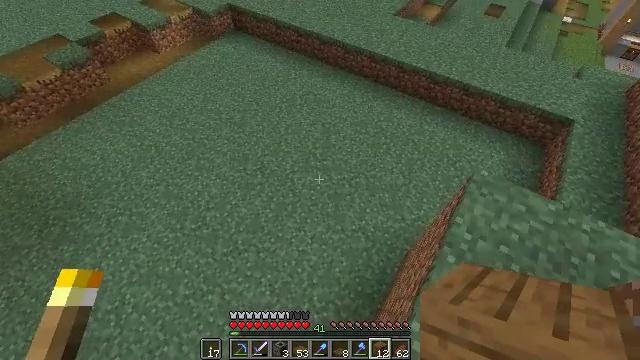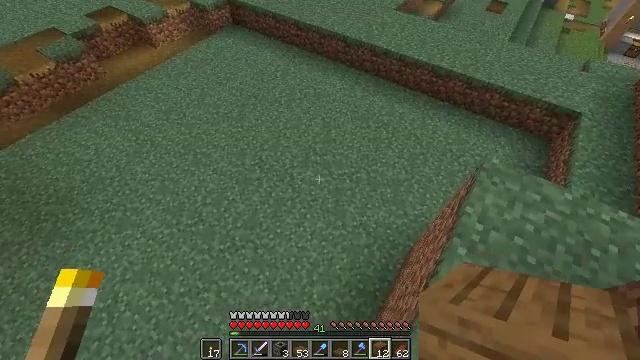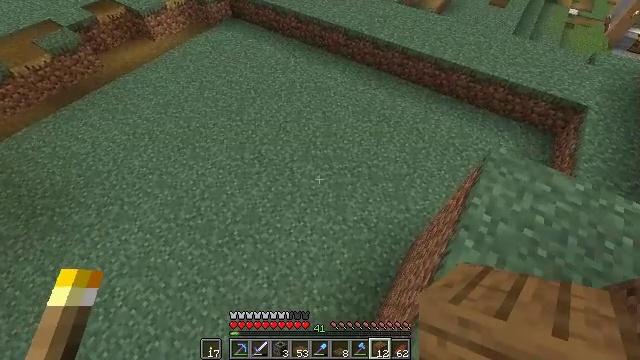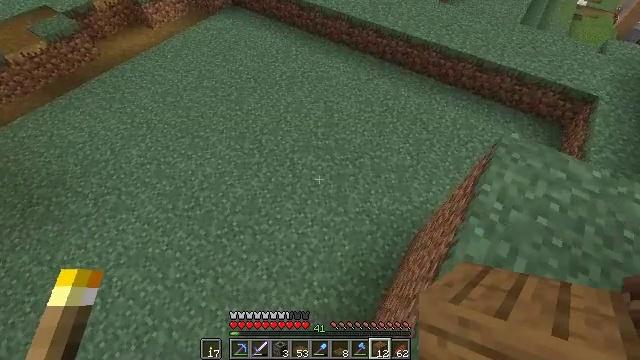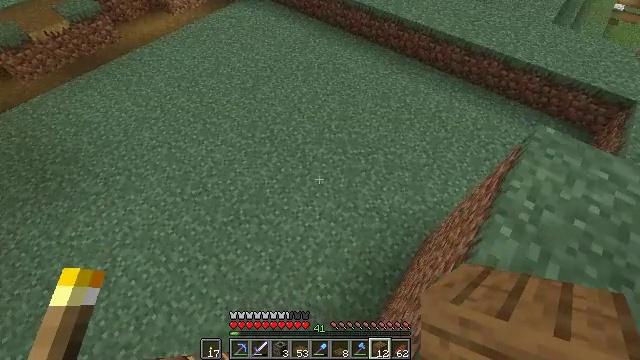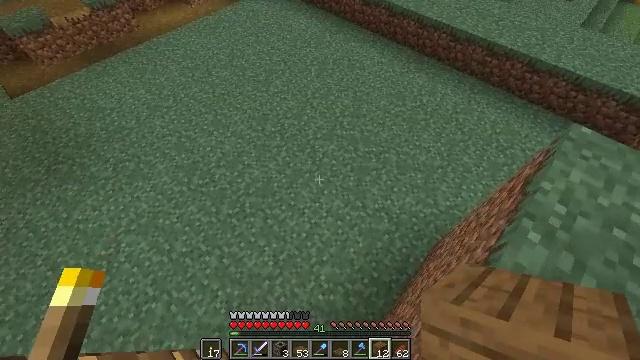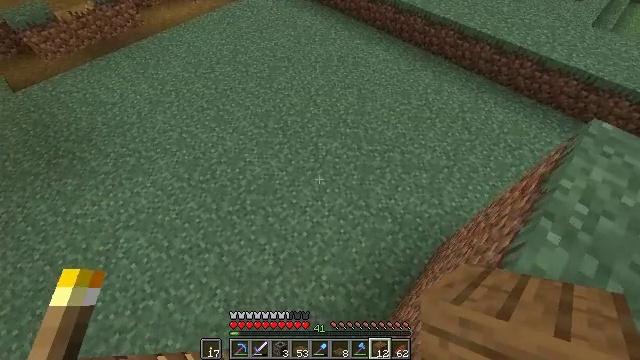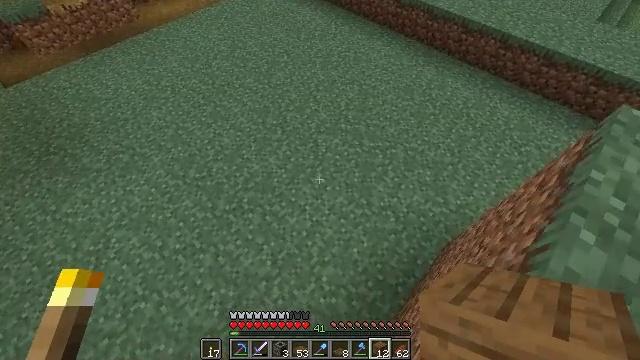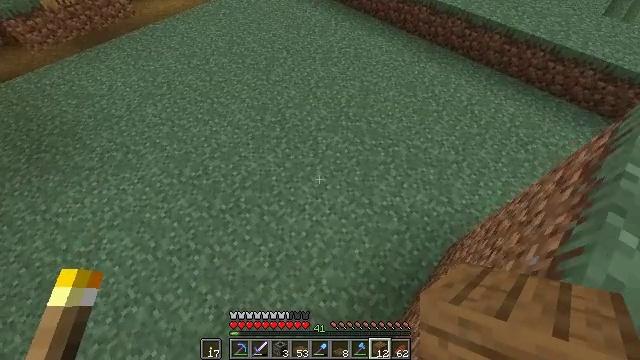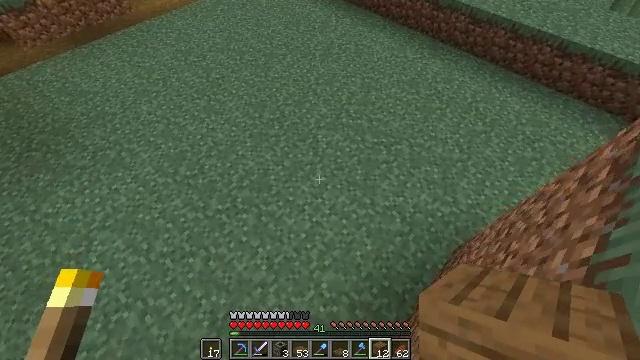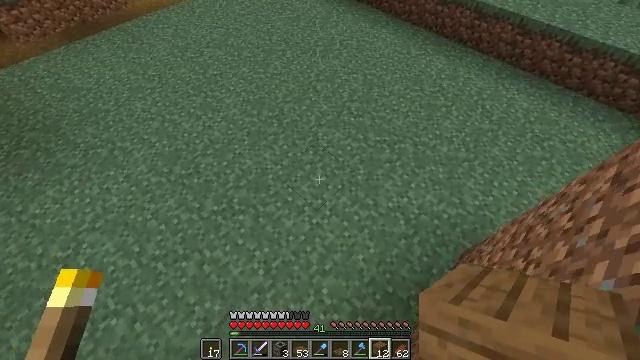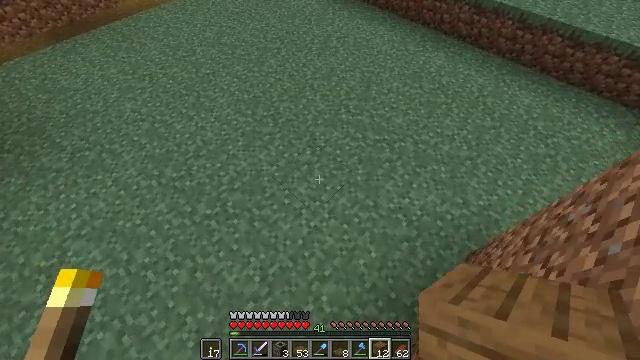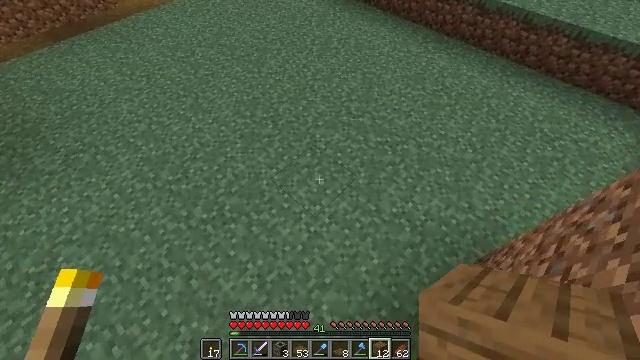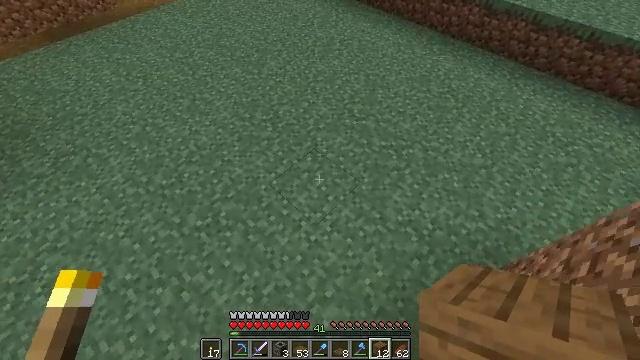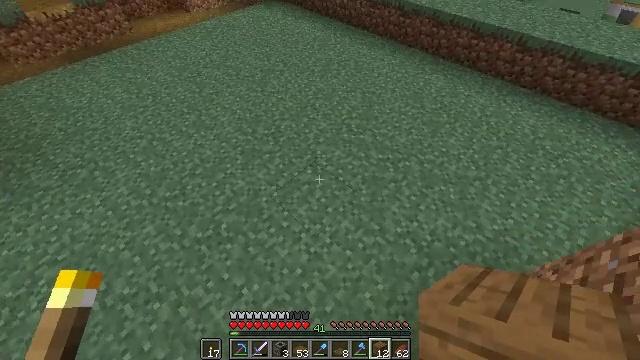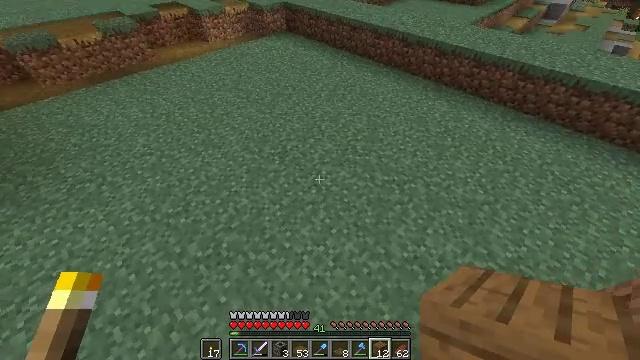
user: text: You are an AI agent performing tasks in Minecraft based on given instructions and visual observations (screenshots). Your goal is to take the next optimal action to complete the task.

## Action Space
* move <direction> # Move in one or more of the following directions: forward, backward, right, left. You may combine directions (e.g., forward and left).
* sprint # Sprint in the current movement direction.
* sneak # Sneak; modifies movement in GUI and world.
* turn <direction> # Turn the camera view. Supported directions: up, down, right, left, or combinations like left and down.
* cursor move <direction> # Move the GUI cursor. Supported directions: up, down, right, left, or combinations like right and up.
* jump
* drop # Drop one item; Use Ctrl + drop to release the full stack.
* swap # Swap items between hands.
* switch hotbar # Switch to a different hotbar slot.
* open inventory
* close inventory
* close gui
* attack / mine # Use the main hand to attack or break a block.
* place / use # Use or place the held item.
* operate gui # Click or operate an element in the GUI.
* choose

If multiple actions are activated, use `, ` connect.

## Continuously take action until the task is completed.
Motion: motion action
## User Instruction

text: Interact with the crafting table to craft a minecart.
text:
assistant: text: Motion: no_op
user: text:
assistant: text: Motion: no_op
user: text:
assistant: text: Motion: turn down
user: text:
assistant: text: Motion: turn left
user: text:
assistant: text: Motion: move forward, turn left
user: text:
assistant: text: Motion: move forward, turn left
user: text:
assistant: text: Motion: move forward
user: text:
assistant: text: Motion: move forward
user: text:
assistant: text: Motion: move forward
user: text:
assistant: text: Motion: move forward
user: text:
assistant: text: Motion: move forward
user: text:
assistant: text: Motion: move forward
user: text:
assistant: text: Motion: move forward, sprint
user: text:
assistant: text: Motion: move forward, sprint, turn up
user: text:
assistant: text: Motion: move forward, sprint, turn left and up
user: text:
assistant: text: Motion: move forward, sprint, turn left and up
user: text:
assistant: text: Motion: move forward and move right, turn left and up
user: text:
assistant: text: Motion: move forward and move right, turn left and up
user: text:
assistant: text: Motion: move forward and move right, turn left and up
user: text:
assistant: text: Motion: move forward and move right, turn left and up
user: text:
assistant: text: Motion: move forward and move right, turn right
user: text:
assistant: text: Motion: move forward and move right, sprint
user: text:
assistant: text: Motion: move forward and move right, sprint
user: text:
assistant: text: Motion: move forward and move right, sprint
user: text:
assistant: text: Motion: move forward and move right
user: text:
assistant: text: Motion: move forward and move right, turn right
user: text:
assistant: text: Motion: move forward and move right, sprint, turn left and up
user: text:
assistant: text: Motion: move forward and move right, sprint, turn left and up
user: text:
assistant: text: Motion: move forward and move right, sprint, turn left and up
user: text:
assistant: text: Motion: move forward and move right, sprint, turn left and up